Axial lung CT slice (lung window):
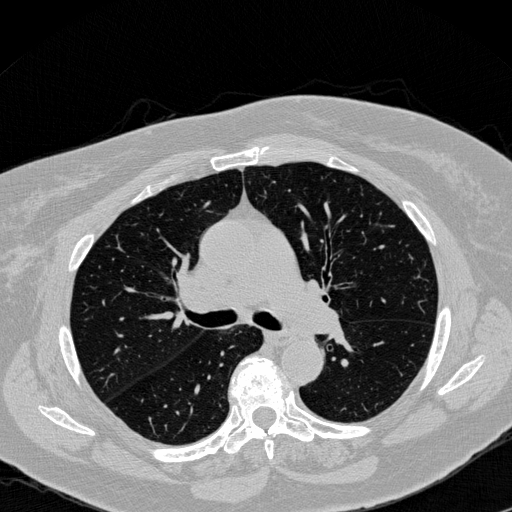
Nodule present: no